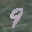
Label: 9